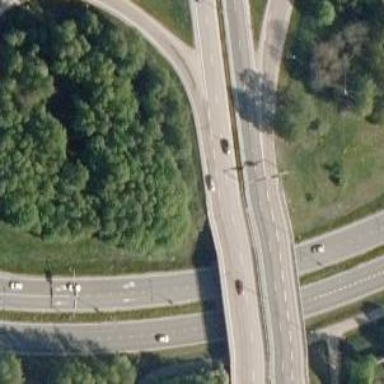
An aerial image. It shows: Asphalt road designated as trunk highway.